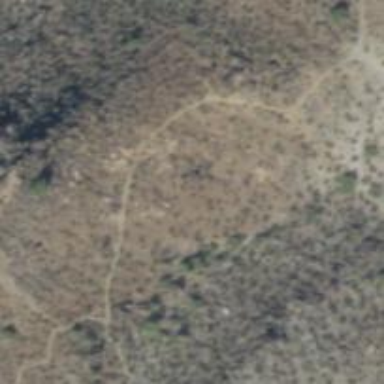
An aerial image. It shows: Hiking trail path.